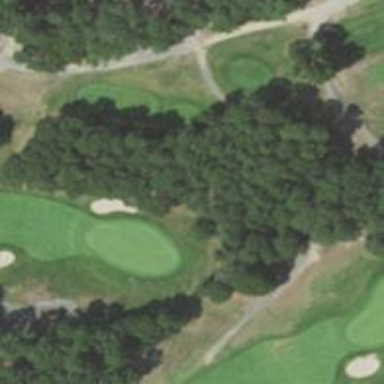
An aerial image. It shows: View of golf hole.